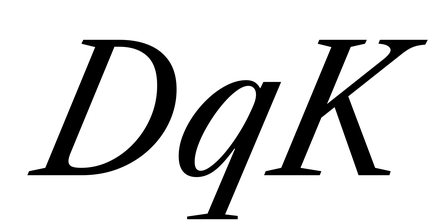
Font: LibreCaslonText-Italic_Italic